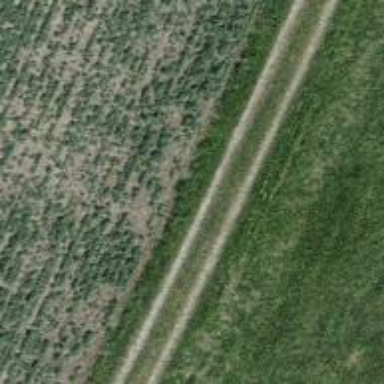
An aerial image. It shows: Dirt track with grade 3 tracktype.